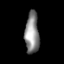
Tissue: lung
Cell type: Epithelial cells
Senescence score: 0.2403
Nuclear area (px): 571
Mean DAPI intensity: 138.084